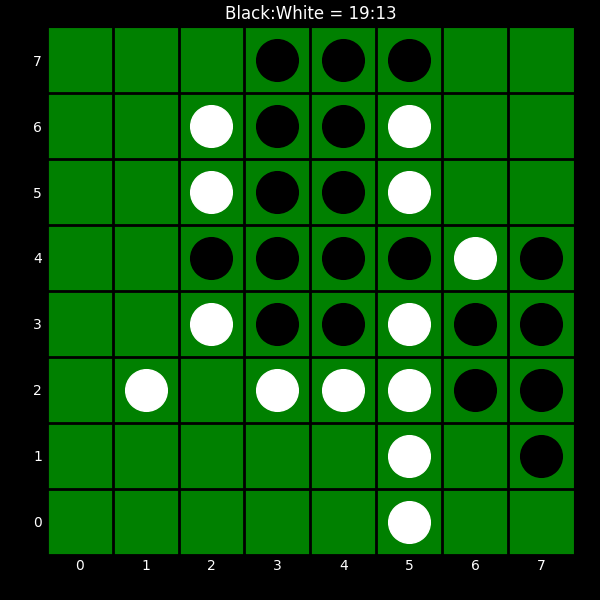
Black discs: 19
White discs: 13